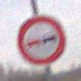
Verkehrszeichen: Ueberholverbot
Umgebung: Outdoor, RoadRail
Tageszeit: Midday
Wetter: Overcast
Licht: Natural
Jahreszeit: NotSpecified
Kontrast: LowContrast